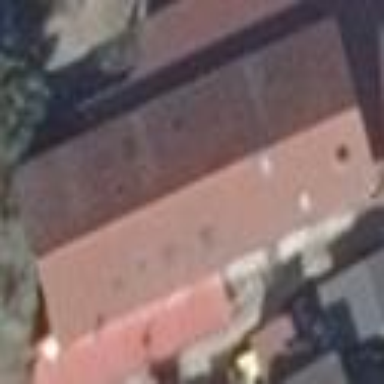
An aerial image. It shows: Building with gabled roof.